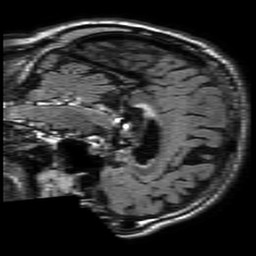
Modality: FLAIR
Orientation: sagittal
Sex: male
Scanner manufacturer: philips
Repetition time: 11 s
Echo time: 0.125 s